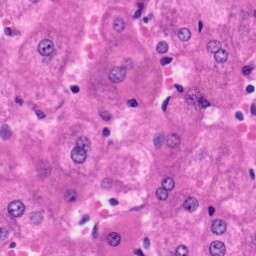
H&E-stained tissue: Liver